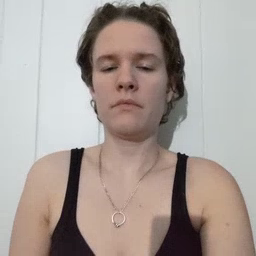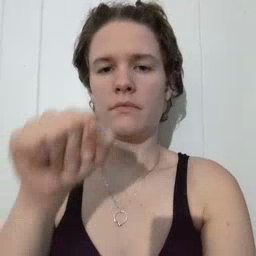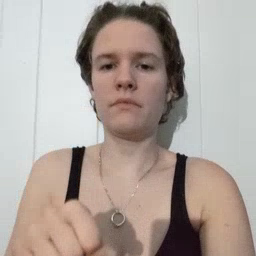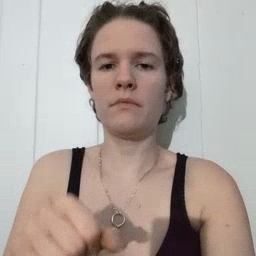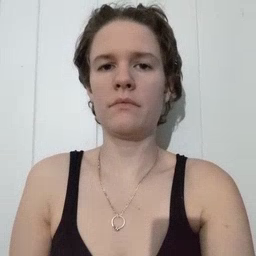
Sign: can